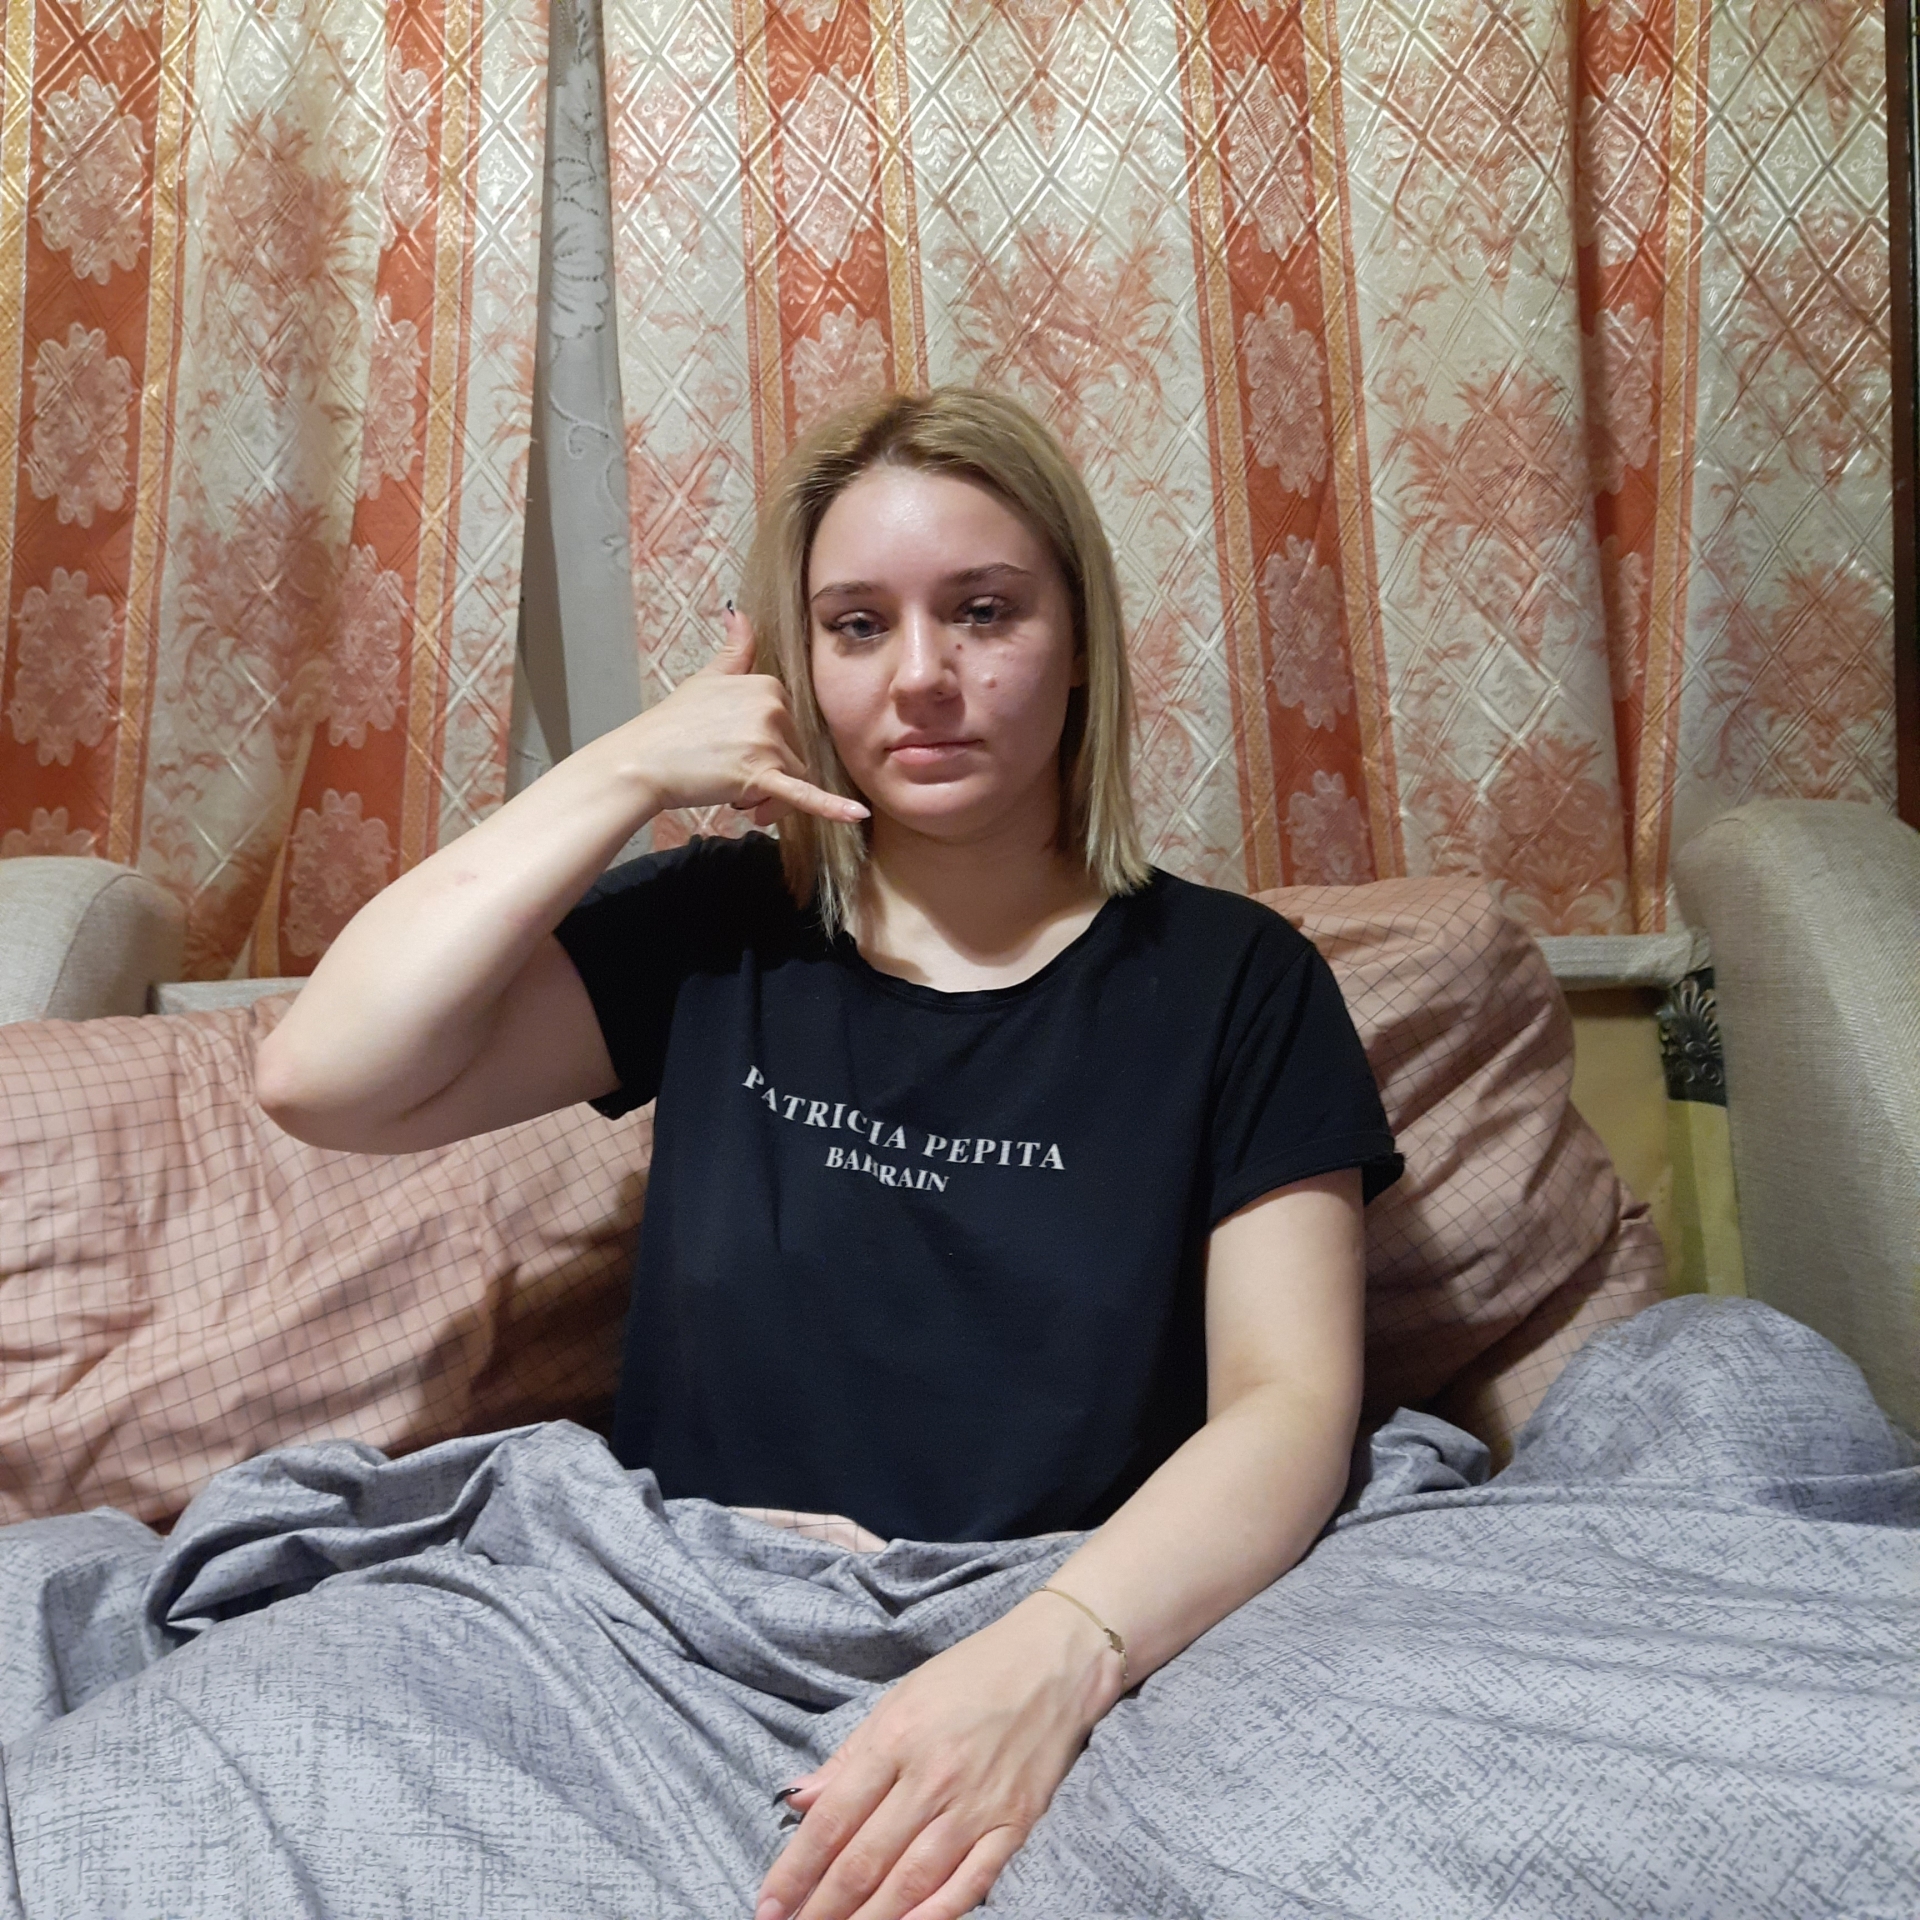
Label: clear